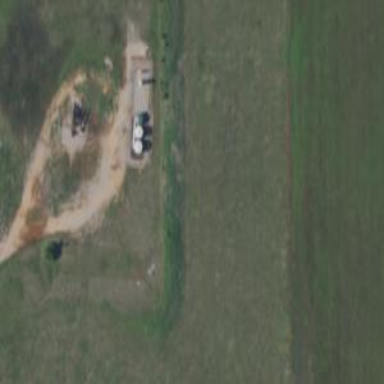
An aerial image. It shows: Storage tank that is man-made.